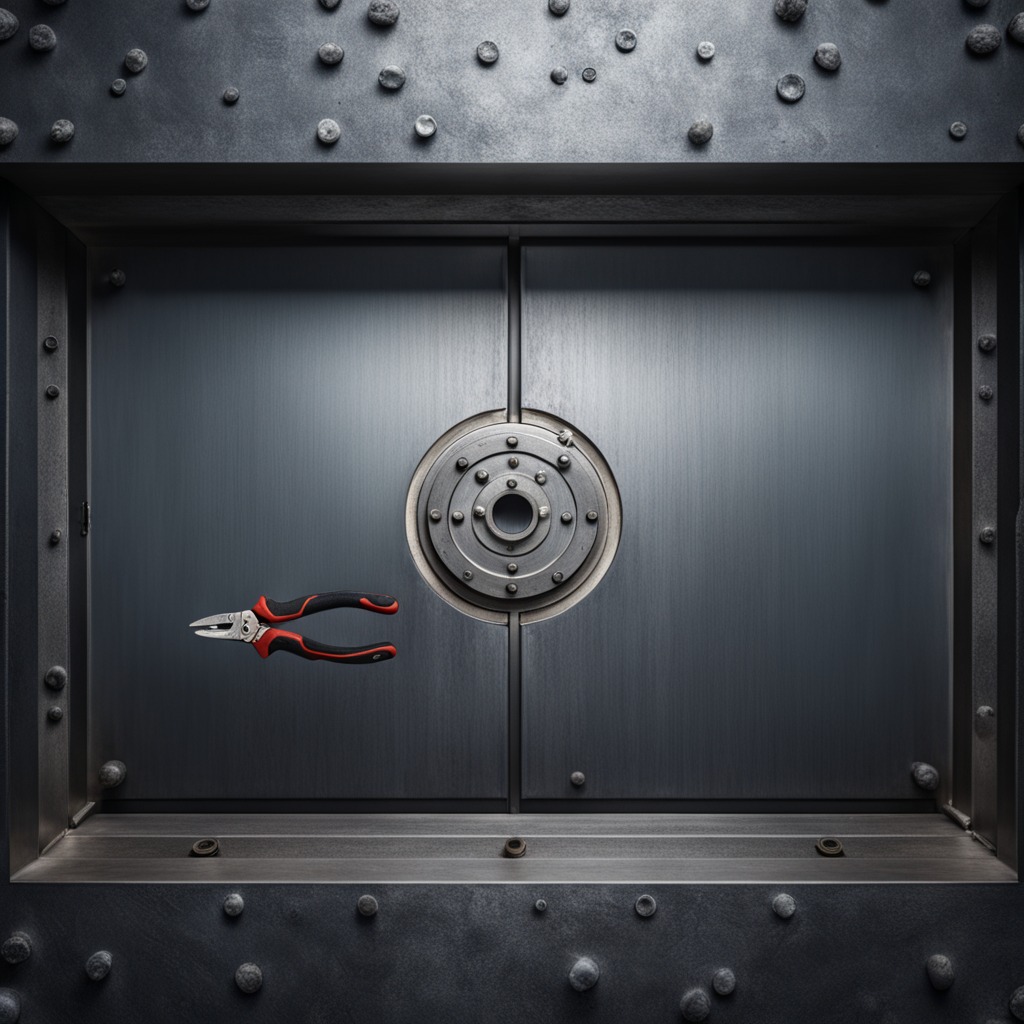
A plier is lying on a cold steel table in a mining workshop.